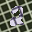
Label: 2